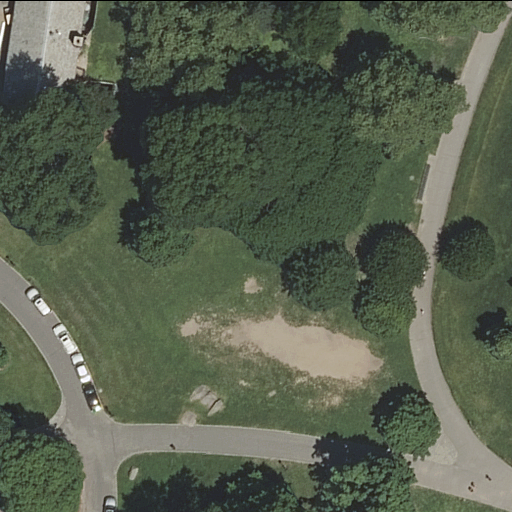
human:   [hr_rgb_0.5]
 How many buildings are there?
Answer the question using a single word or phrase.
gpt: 1

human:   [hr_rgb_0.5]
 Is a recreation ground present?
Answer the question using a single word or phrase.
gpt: yes

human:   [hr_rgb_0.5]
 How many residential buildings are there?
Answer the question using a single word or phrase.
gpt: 1

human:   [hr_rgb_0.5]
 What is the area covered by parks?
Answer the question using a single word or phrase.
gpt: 10631m2

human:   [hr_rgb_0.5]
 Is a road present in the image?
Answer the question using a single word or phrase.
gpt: yes

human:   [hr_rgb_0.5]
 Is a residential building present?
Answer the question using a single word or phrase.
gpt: yes

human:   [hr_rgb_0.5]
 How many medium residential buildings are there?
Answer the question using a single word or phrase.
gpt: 1

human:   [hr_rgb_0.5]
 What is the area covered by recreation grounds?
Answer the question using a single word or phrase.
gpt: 2306m2

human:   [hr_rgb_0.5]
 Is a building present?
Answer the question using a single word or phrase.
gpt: yes

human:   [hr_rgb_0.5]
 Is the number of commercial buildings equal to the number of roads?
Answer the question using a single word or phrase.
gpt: no

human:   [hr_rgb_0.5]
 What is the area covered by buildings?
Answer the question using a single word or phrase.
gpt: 214m2

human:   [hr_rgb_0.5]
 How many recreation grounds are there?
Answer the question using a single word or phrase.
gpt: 1

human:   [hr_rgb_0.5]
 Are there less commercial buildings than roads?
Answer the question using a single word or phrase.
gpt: yes

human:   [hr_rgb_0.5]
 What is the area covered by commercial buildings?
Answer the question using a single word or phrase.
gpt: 0m2

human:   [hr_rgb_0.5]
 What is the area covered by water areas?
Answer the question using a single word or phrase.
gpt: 0m2

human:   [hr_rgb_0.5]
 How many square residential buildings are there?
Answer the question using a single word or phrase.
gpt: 0

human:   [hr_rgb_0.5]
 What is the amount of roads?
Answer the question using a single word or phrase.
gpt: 5

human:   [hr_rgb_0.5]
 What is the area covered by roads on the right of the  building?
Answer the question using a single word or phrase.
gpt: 0m2

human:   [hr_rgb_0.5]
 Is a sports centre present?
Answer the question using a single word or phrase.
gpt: yes

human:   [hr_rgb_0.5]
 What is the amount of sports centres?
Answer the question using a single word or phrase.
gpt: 1

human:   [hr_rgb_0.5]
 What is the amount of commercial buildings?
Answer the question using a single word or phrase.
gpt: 0

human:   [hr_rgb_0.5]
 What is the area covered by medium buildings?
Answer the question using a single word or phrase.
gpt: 214m2

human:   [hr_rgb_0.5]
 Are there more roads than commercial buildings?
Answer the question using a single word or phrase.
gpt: yes

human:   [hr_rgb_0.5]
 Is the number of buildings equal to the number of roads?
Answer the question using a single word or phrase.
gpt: no

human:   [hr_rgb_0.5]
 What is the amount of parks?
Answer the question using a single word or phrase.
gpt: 1

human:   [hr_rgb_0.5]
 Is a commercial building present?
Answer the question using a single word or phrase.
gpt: no

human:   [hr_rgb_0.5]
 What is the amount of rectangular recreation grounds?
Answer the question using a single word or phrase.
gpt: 0

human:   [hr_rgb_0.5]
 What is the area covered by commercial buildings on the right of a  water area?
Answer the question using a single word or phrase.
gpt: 0m2

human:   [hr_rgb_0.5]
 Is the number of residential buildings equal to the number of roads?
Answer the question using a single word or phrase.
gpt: no

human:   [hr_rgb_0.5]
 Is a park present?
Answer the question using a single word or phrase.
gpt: yes

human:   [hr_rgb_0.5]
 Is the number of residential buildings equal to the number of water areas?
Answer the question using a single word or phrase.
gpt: no

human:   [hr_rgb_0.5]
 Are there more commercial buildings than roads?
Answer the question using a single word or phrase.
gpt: no

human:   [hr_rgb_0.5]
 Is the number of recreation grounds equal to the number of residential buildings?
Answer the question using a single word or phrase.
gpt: yes

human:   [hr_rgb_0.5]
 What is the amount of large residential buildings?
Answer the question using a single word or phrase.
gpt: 0

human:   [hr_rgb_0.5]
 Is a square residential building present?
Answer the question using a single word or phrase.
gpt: no

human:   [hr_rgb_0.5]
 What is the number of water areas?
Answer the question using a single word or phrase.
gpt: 0

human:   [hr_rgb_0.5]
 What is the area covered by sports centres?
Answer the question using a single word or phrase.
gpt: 2499m2

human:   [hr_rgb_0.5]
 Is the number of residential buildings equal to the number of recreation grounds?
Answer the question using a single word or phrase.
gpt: yes

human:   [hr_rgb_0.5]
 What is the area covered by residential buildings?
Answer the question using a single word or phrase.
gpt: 214m2

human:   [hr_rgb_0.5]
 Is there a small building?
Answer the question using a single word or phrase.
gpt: no

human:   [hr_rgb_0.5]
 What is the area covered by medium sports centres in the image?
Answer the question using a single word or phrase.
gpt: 0m2

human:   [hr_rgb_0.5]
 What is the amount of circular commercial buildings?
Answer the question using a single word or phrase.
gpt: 0

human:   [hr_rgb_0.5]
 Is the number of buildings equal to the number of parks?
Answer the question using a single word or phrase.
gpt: yes

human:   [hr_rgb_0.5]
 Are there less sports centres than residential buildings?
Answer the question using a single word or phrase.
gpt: no

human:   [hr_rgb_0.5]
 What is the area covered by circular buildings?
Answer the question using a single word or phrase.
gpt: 0m2

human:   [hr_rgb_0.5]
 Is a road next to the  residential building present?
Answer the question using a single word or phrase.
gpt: yes

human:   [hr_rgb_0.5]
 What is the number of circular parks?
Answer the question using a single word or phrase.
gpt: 0

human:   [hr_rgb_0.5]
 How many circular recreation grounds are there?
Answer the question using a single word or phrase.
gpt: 0

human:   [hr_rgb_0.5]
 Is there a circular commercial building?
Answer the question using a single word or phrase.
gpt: no

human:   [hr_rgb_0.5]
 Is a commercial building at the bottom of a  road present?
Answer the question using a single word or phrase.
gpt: no

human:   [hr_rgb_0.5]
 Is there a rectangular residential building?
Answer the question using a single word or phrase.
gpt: no

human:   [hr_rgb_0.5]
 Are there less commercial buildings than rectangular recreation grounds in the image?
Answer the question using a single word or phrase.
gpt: no

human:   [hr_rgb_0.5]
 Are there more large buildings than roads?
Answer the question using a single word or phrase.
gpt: no

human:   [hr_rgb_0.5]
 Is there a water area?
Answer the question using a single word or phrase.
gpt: no

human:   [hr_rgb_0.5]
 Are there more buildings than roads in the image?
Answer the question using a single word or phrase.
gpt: no

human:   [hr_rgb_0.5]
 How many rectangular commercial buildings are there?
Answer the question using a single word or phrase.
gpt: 0

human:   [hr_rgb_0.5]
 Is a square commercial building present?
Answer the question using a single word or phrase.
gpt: no

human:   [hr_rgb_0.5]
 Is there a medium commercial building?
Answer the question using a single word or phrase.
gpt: no

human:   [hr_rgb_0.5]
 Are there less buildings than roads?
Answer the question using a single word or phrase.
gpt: yes

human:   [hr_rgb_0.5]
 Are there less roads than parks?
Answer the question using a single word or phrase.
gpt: no

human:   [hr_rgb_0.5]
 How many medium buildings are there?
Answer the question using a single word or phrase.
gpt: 1

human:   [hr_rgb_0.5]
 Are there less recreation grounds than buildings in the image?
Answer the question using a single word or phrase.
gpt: no

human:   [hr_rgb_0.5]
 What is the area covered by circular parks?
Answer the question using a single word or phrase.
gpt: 0m2

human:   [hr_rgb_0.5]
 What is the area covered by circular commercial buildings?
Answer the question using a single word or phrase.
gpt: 0m2